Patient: sex M, age 72
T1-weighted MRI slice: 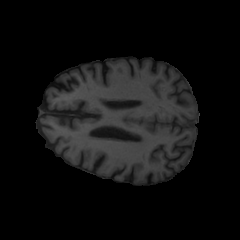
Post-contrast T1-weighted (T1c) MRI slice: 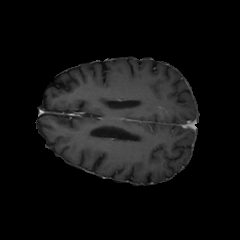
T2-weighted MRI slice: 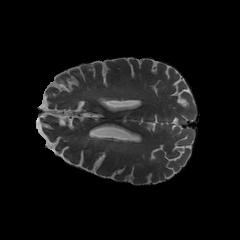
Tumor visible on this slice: no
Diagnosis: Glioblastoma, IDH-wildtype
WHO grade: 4